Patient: sex F, age 54
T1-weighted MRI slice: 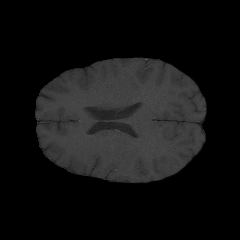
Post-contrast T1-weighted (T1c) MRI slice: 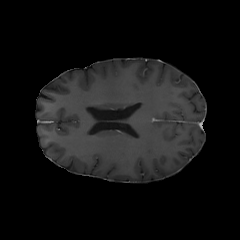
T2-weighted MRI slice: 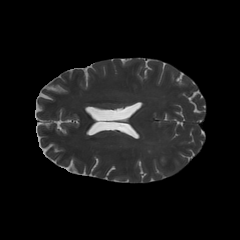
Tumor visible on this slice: no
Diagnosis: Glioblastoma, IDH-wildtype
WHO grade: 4